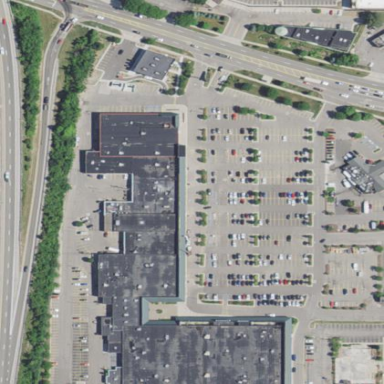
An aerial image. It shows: Retail building which is mall.